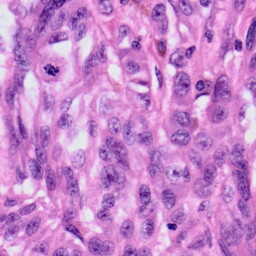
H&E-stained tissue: Skin